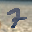
Label: 7